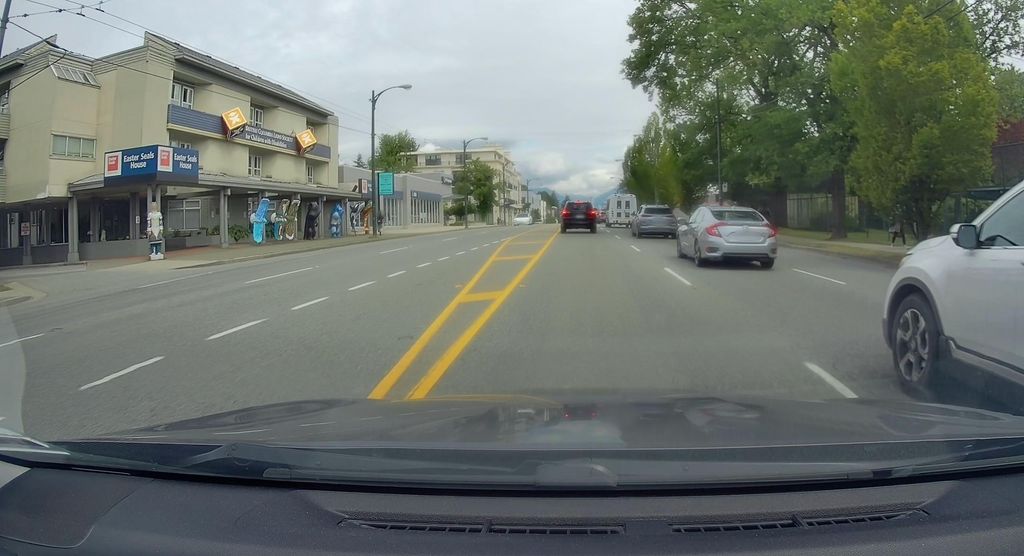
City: vancouver